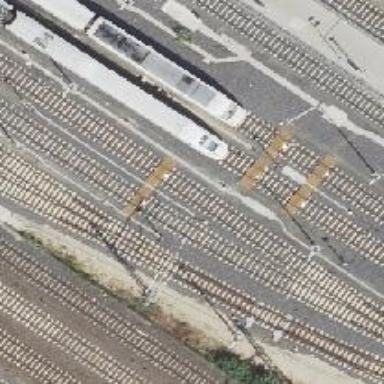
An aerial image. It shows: Railway signal.